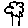
Label: tree